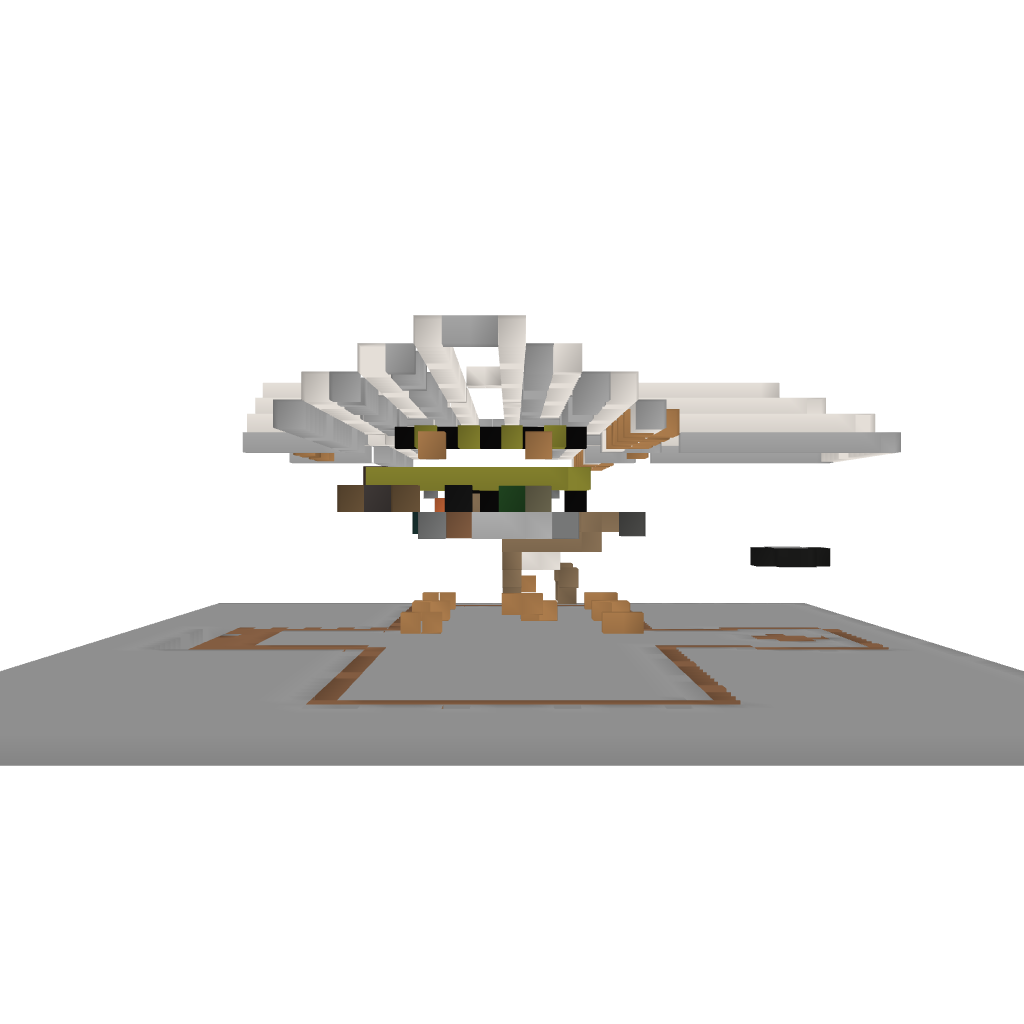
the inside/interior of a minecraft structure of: Quartz Mansion